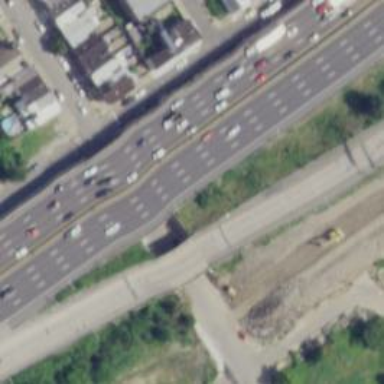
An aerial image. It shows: Bridge over motorway.